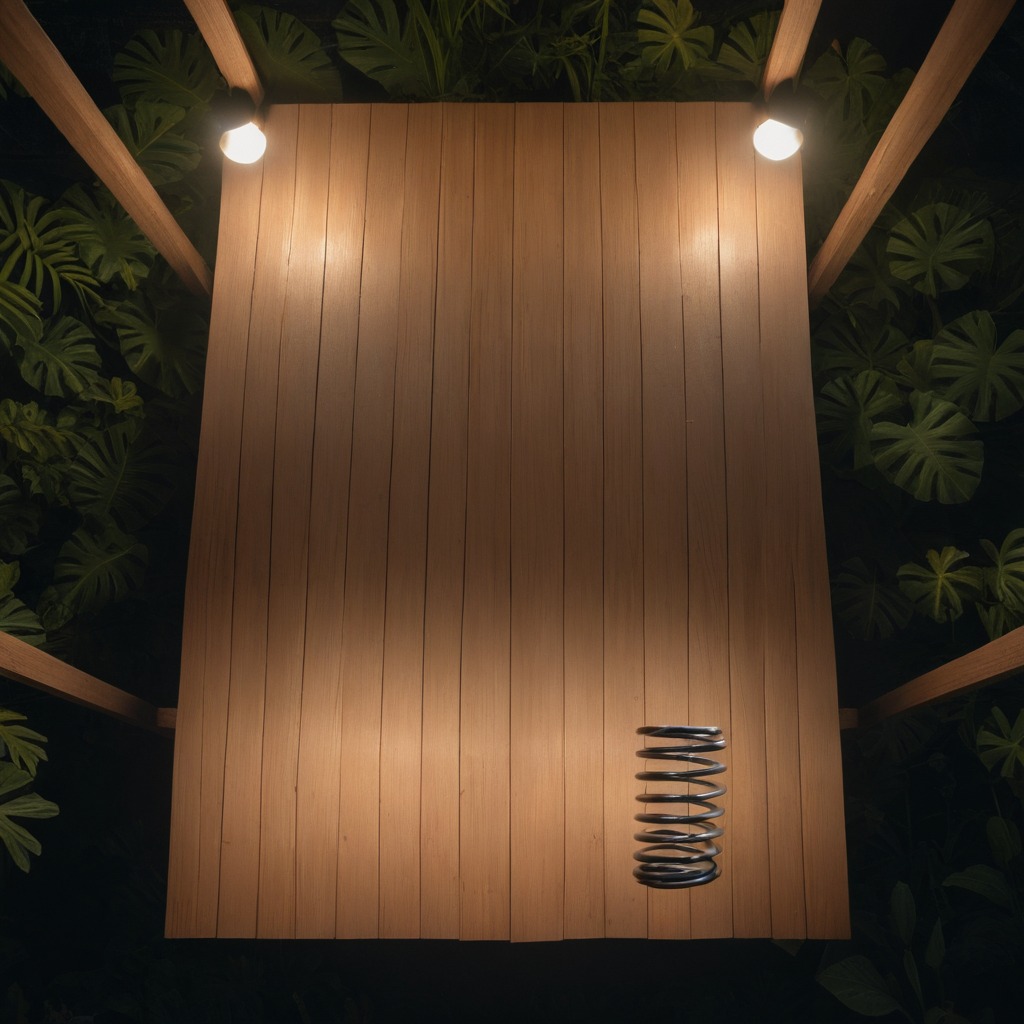
A coiled metal spring is lying on a clean wooden table inside a jungle field workshop tent at night.